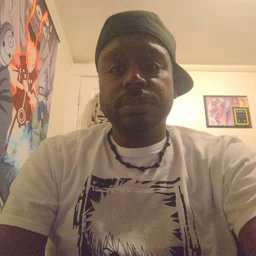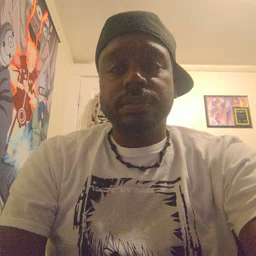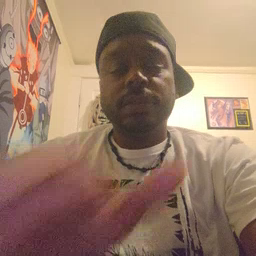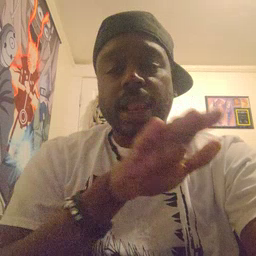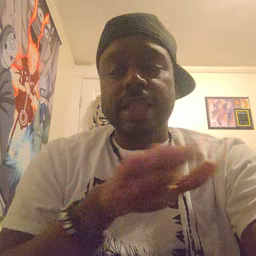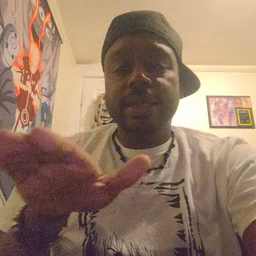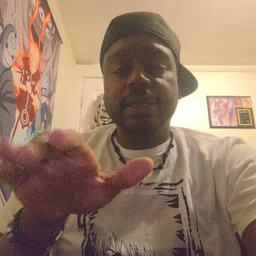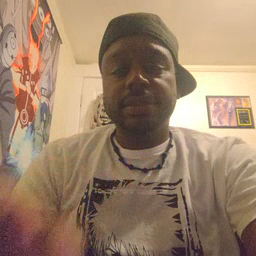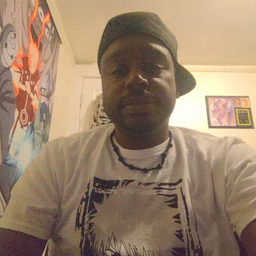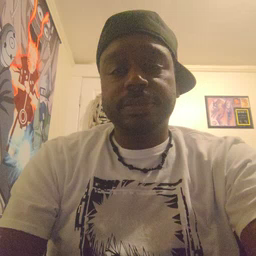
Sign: clean